Question: I have mvc3 project when I start debugging it show messbox like this

How can i put this project into another executable project?Any idea?
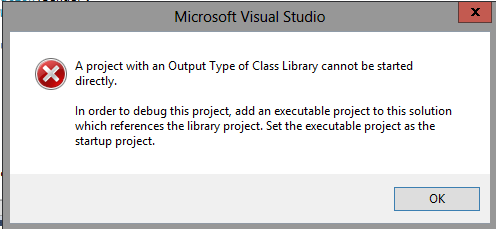
Answer: Looks like there are multiple projects in the solution and start up project needs setting.
The MVC projects which you created needs to be the start up project.
To set a single startup project (VS 2010 and 2012)
1.In Solution Explorer, select the desired startup project within your solution.
2.On the Project menu, choose Set as StartUp Project.
Source: <URL>
Hope it helps